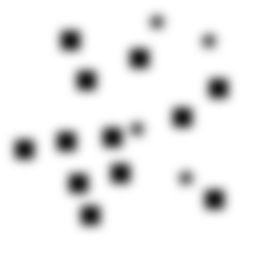
Squares: 12
Triangles: 0
Stars: 4
Total shapes: 16